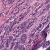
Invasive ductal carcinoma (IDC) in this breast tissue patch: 1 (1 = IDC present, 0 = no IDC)